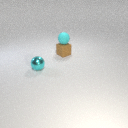
small brown rubber cube below small cyan rubber sphere